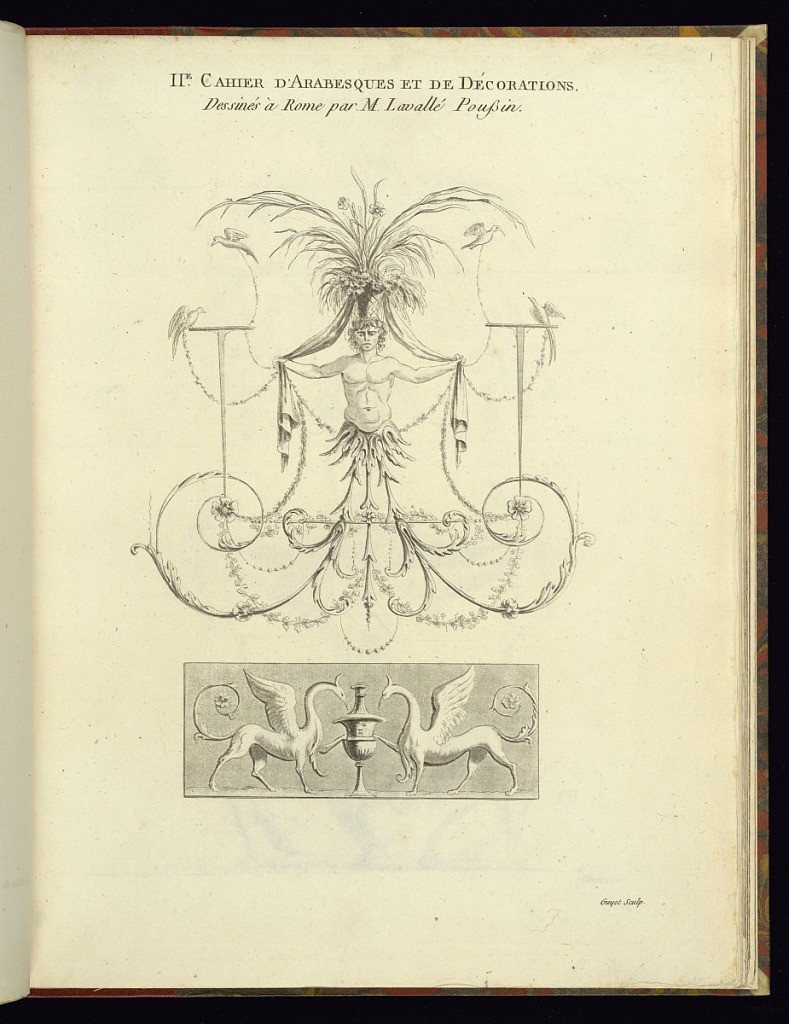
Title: Title Page
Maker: Etienne de Lavallée, French, 1735 – 1802
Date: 1788
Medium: Etching and aquatint on laid paper
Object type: Print
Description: Title page for a series of arabesque ornament designs. The title is lettered above a vertical arabesque design featuring a terminal figure - a torso of a man with a basket of flowers and leaves on his head, and his lower half forming into acanthus scrolling leaf motifs and rosettes. The design features festoons of flowers, birds, and textiles. Below a rectangular cartouche featuring two winged horses with bird heads and scrolling acanthus leaf and rosette tails with a vase in the center. The plate is signed.